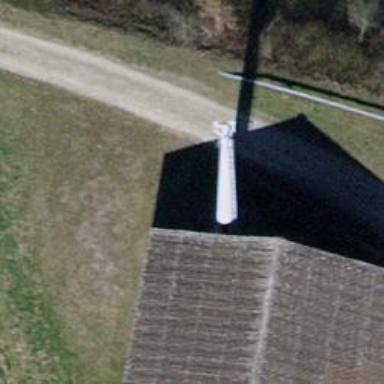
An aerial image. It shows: Mast structure.